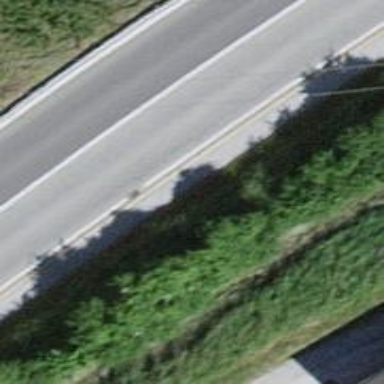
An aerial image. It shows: Sidewalk.